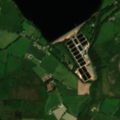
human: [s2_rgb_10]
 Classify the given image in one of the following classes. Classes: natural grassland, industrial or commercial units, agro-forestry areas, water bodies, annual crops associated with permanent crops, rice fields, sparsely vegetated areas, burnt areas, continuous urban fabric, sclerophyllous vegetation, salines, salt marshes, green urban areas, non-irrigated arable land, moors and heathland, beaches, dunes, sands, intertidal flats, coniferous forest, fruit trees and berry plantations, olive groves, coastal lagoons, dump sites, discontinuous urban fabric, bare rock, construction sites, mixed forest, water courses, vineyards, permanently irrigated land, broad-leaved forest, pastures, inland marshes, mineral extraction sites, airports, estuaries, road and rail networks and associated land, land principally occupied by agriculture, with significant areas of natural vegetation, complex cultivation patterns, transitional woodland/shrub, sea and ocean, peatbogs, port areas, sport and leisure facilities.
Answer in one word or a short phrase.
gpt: pastures, coniferous forest, water bodies